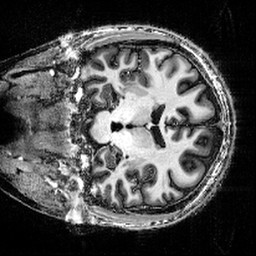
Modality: T1w
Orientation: coronal
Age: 30
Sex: female
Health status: healthy
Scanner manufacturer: siemens
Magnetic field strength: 9.4 T
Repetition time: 6 s
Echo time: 0.0023 s